Question: I just created a new basic MVC 4 application in VS 2010. I just clicked the play button to test it came up in the web browser and I'm getting the following page:

I think I need to change my virtual path to something but I don't know what.
EDIT: Can't see what it says properly in the picture:
'''
Server Error in '/' Application.
--------------------------------------------------------------------------------
The resource cannot be found.
Description: HTTP 404. The resource you are looking for (or one of its dependencies) could have been removed, had its name changed, or is temporarily unavailable. Please review the following URL and make sure that it is spelled correctly.
Requested URL: /
'''
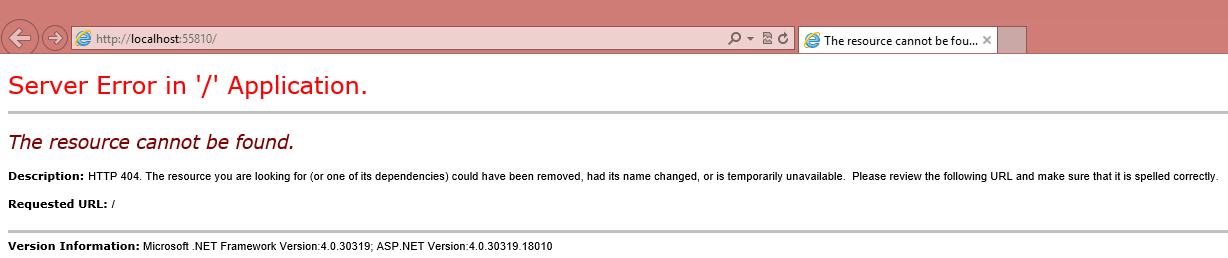
Answer: No one person gave me the full answer. So this is an amalgamation of @MattiVirkkunen and @BrettAlfred
Add this within RouteConfig.cs
'''
routes.MapRoute(
name: "Default",
url: "",
defaults: new { controller = "Home", action = "Home" }
);
'''
Add this within HomeController.cs
'''
public ActionResult Login()
{
return View();
}
'''